Interaction volume radius: 10 \u00c5
Interaction volume height: 15 \u00c5
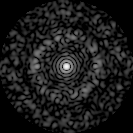
Disorder parameter: 0.8186